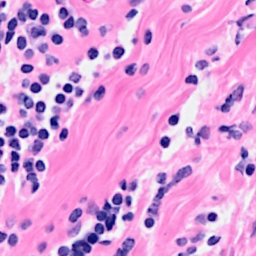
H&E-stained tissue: Breast